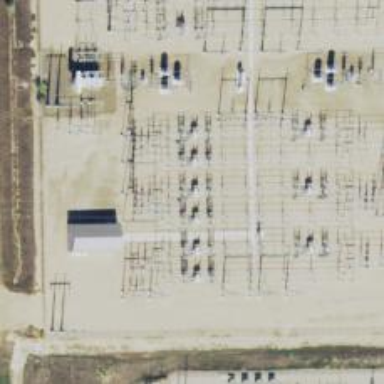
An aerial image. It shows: Switch for power supply.